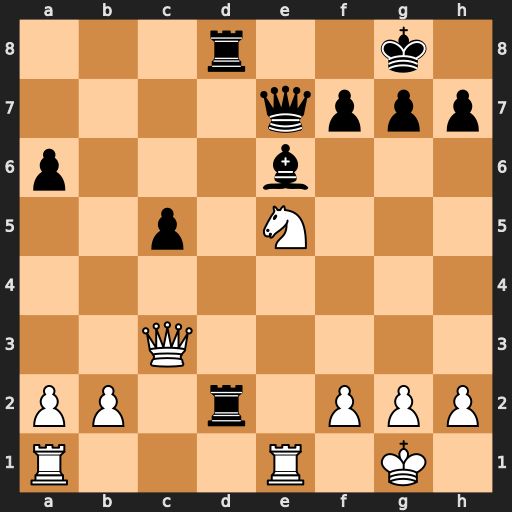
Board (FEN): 3r2k1/4qppp/p3b3/2p1N3/8/2Q5/PP1r1PPP/R3R1K1
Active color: w
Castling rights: -
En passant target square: -
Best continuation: Nc6 Qh4 g3 Qh5 Nxd8